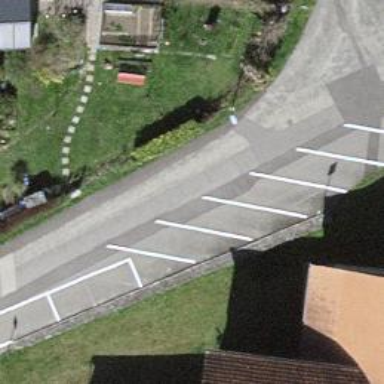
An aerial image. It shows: Parking area.